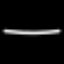
Label: line